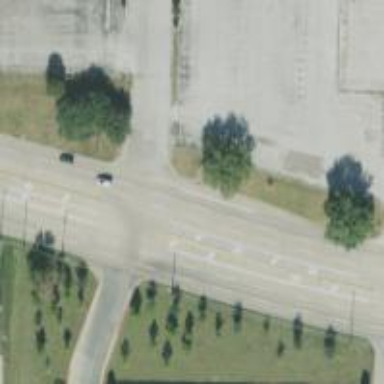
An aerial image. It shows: Secondary road.